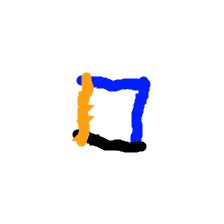
Shape: square